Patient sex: M
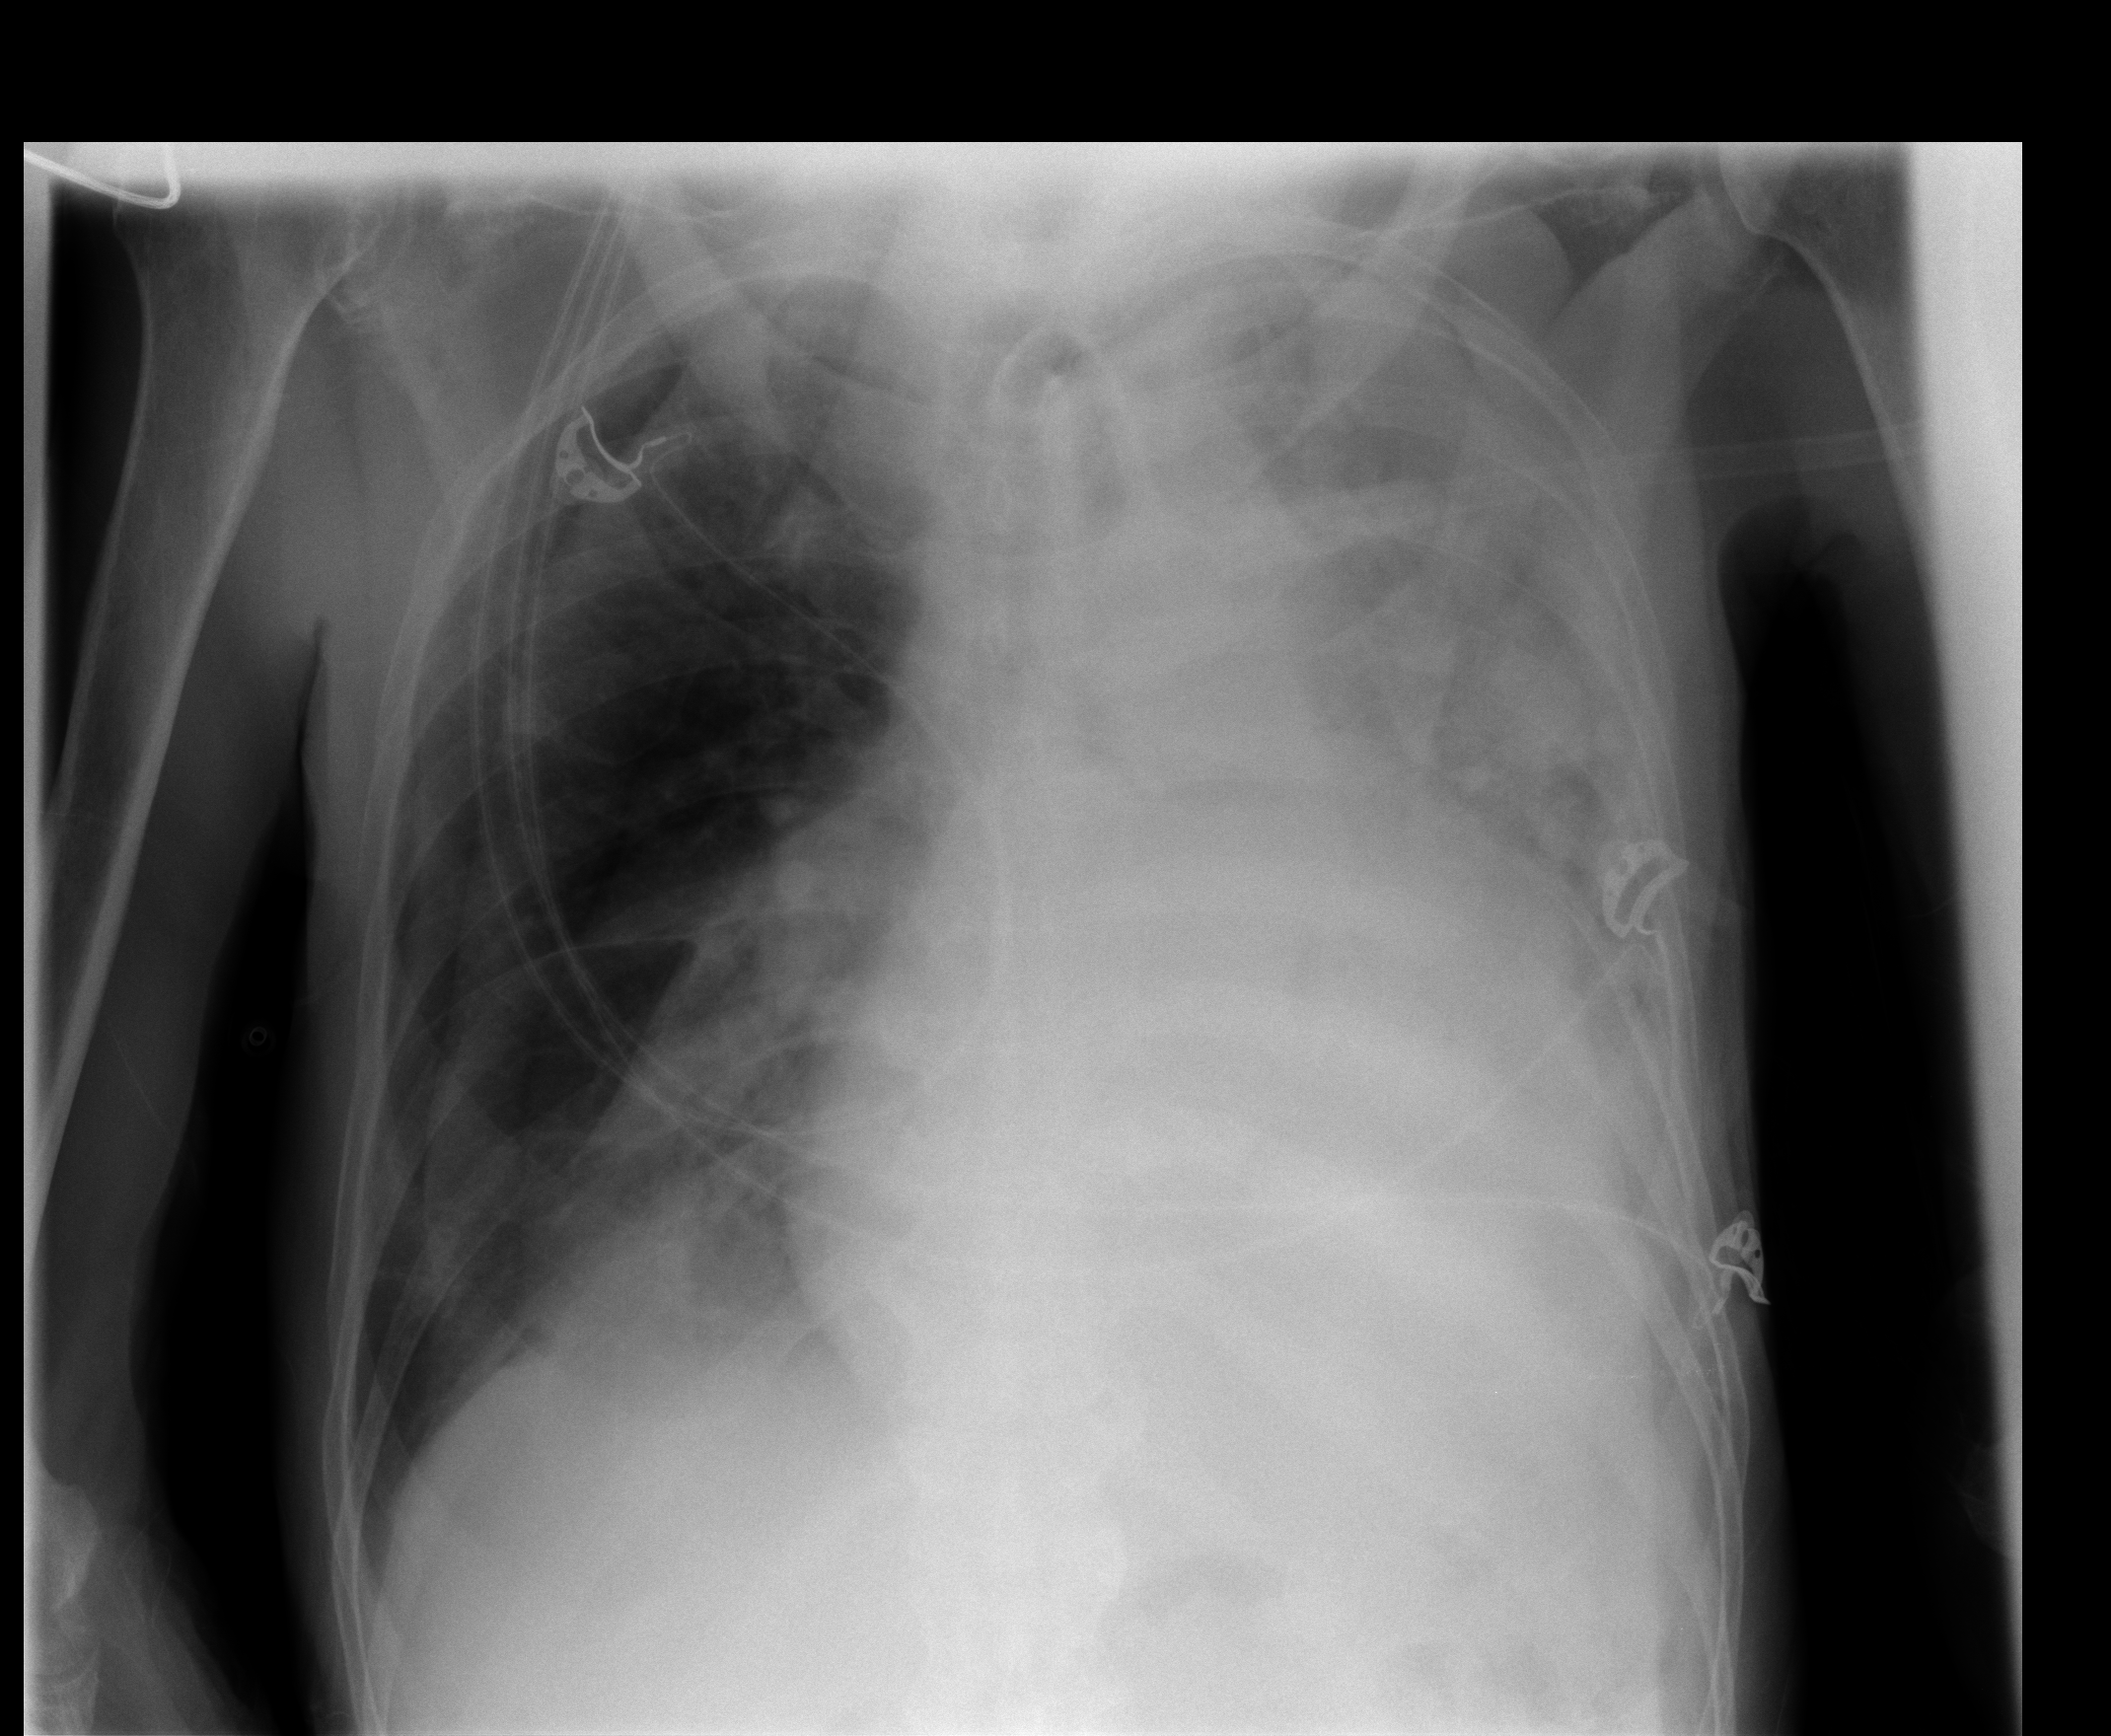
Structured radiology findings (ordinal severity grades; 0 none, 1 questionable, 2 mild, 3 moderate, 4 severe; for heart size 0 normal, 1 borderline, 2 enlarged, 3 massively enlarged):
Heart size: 2
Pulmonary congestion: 2
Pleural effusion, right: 0
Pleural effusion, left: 3
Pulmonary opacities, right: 0
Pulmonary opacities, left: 2
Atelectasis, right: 2
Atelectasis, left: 3